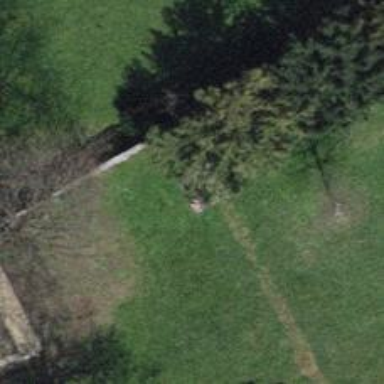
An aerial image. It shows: Bench for seating.